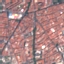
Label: Residential